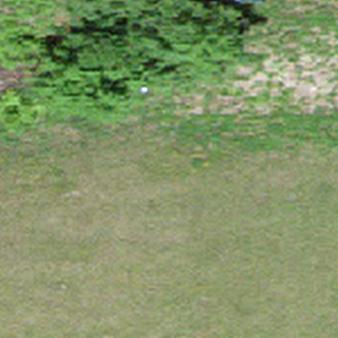
Label: other